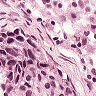
Metastatic tissue present: yes